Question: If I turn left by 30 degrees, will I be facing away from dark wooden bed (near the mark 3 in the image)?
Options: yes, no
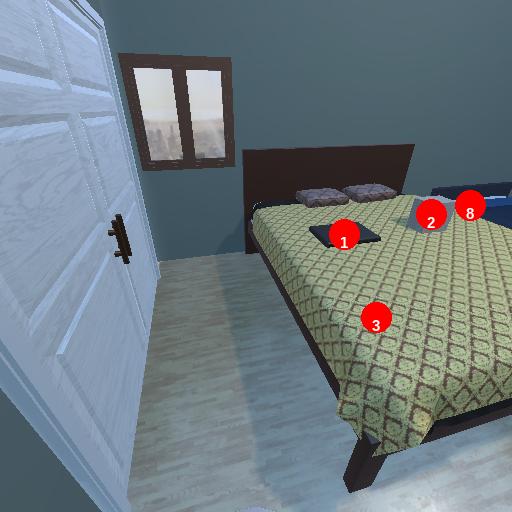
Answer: yes